【题型】选择题　【知识点】函数　【难度】easy
函数$f(x)$的部分图象如图所示，则（ ）

A．$f'(1) > 0$ \quad B．$f'(2) < 0$ \quad

C．$f'(1) > f'(5)$ \quad D．$f'(3) > 0$
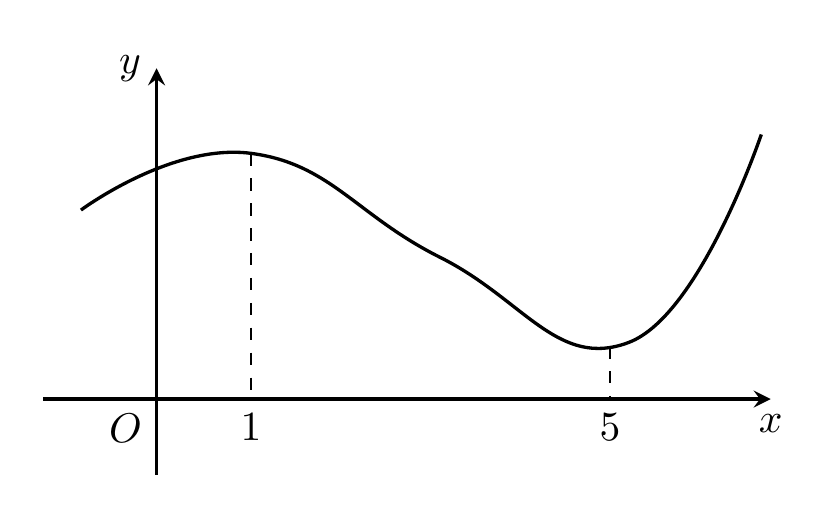
【解答】
【答案】$\boldsymbol{B}$

【分析】根据函数单调性与函数极值点和导函数值之间的关系，分别判断正误。

【解答】解：因为$f(x)$在$[1,5]$上单调递减，
根据导数与单调性关系可得，$f'(3) < 0$，$f'(2) < 0$，$B$正确，$D$错误。

因为$x=1$，$x=5$是函数极值点，所以$f'(1) = f'(5) = 0$，$A$、$C$错误。

故选：$\boldsymbol{B}$。

【点评】本题主要考查了导数与单调性及极值关系的应用，属于基础题。